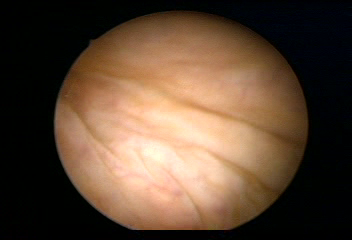
Modality: WLC
Class: Normal mucosa
Bladder cancer association: No